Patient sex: F
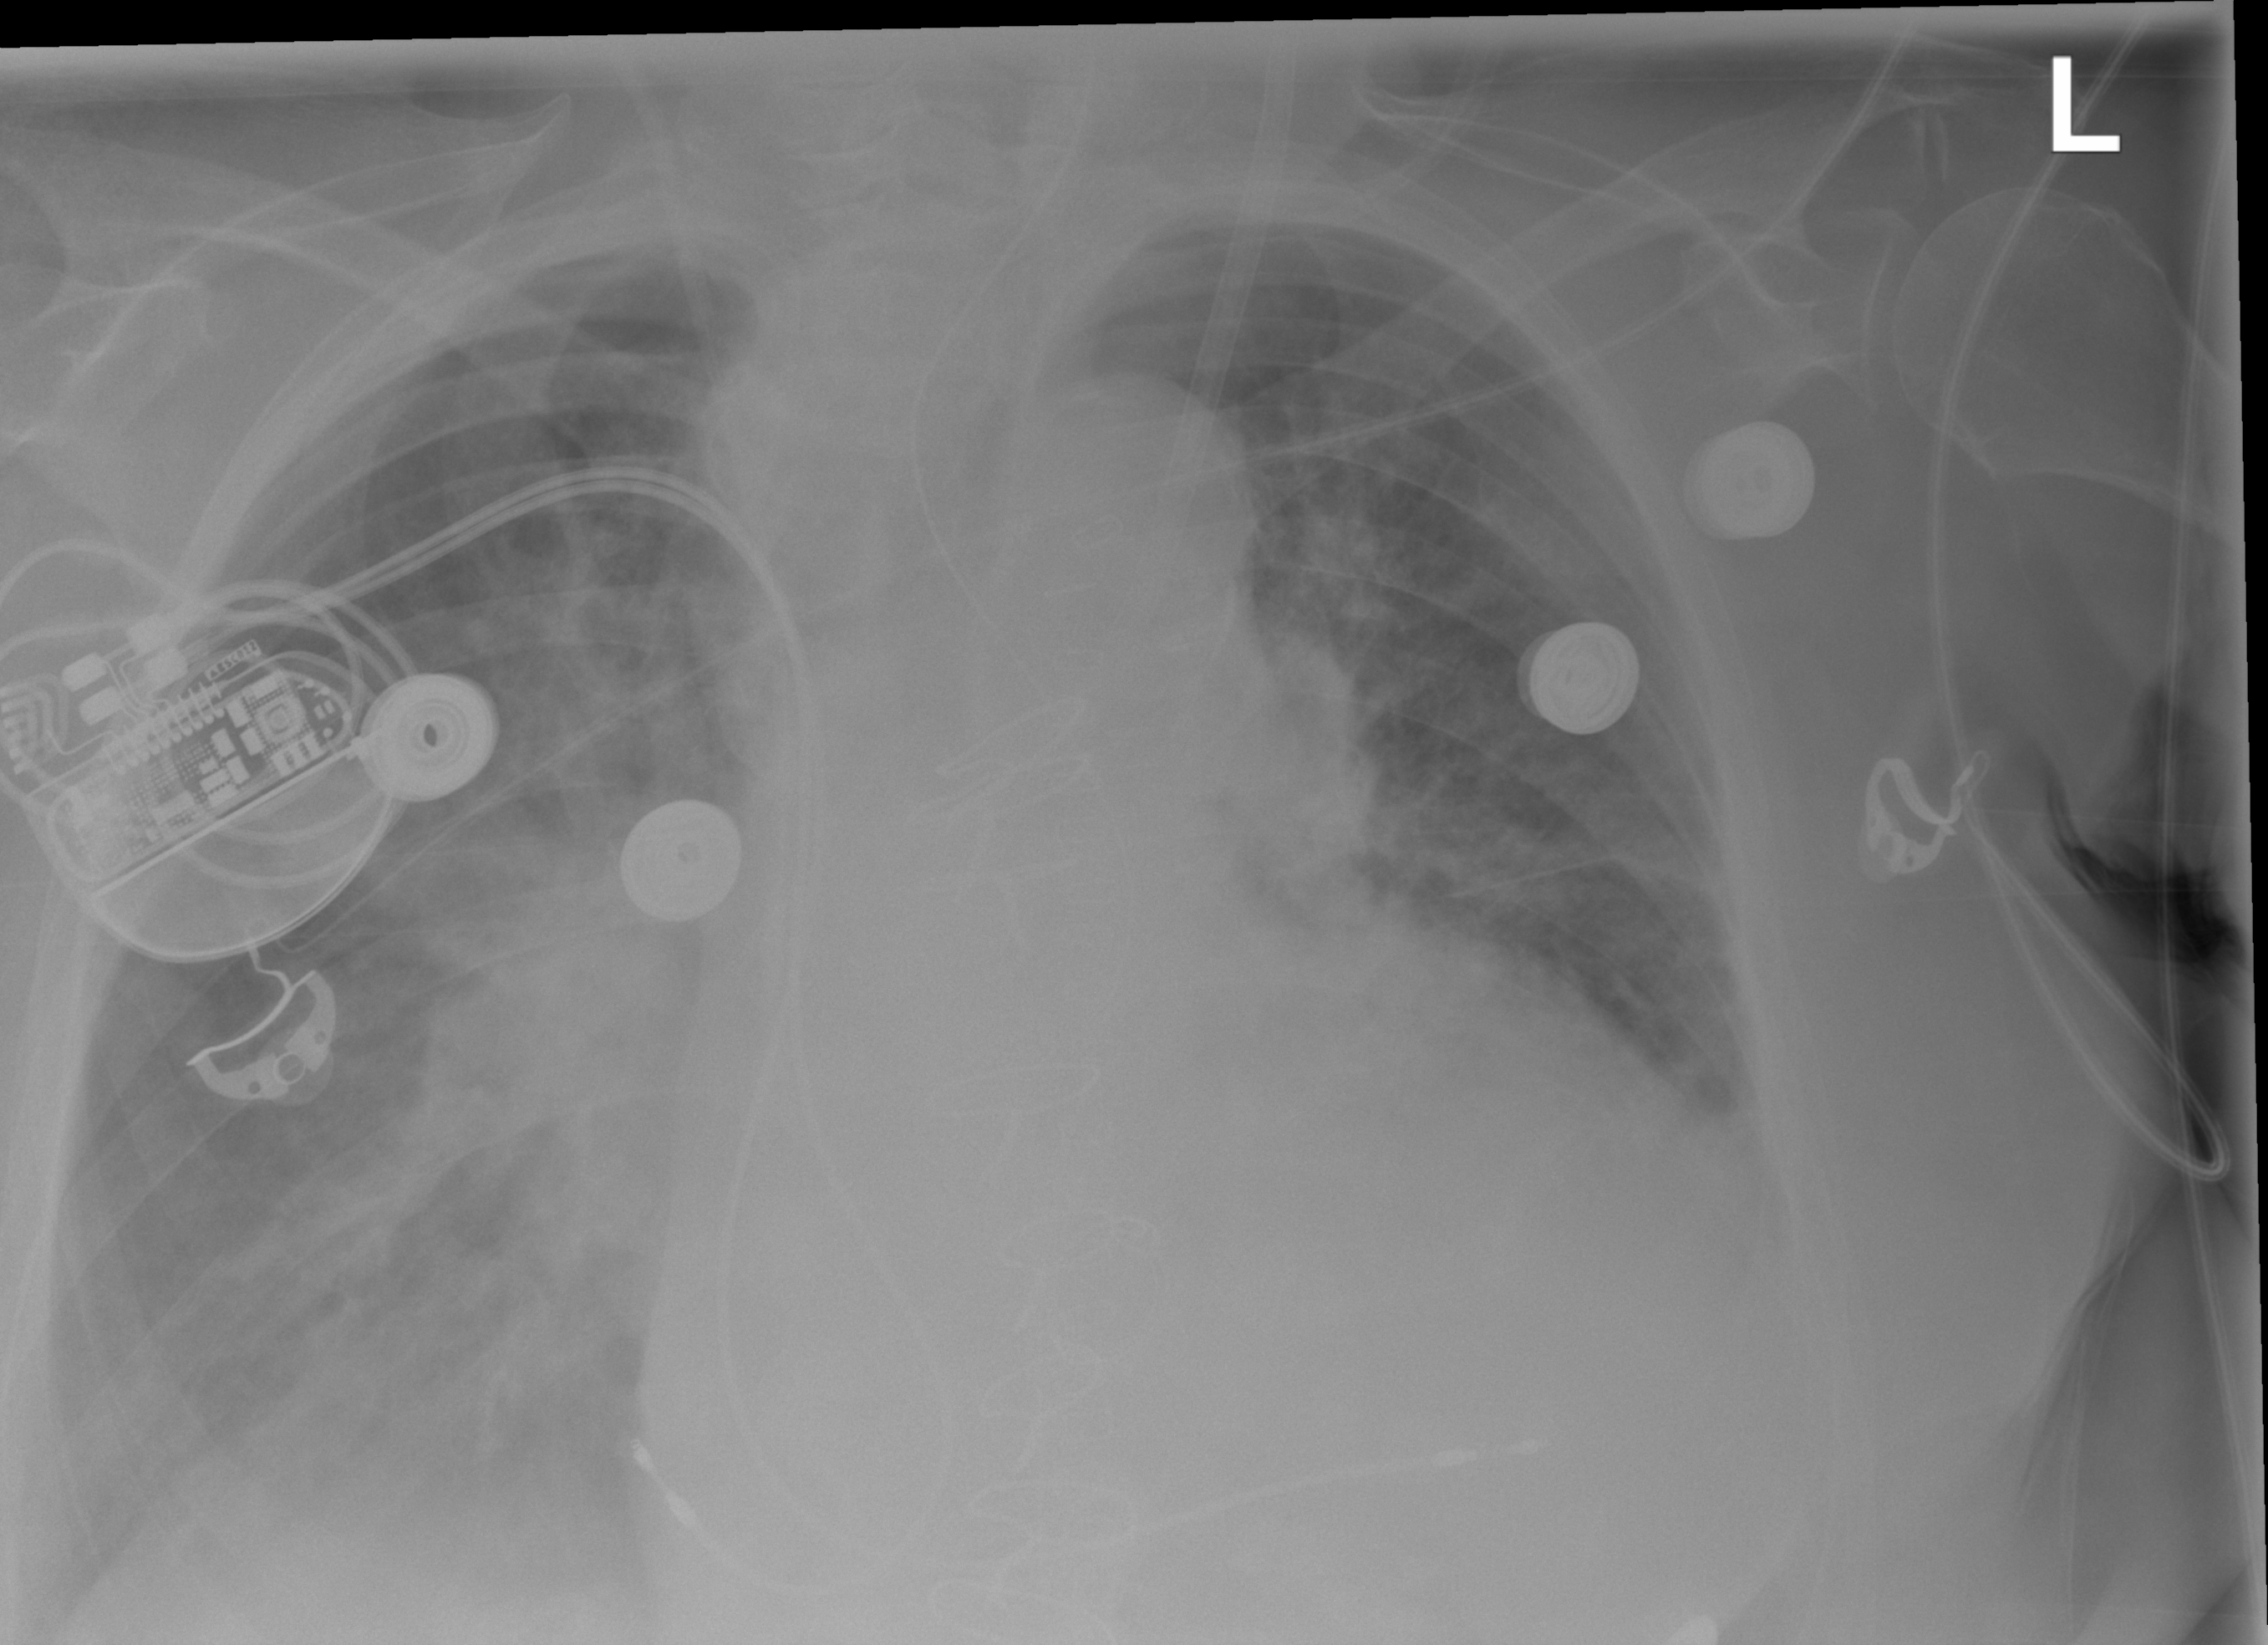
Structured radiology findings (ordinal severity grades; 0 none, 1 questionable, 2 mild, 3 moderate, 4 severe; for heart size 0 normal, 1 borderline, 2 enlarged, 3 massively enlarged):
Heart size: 2
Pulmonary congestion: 2
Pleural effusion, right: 2
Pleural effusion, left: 0
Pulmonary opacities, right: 2
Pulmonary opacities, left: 1
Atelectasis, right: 2
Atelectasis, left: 2